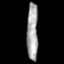
Tissue: prostate
Cell type: T cells
Senescence score: 0.7433
Nuclear area (px): 624
Mean DAPI intensity: 164.631